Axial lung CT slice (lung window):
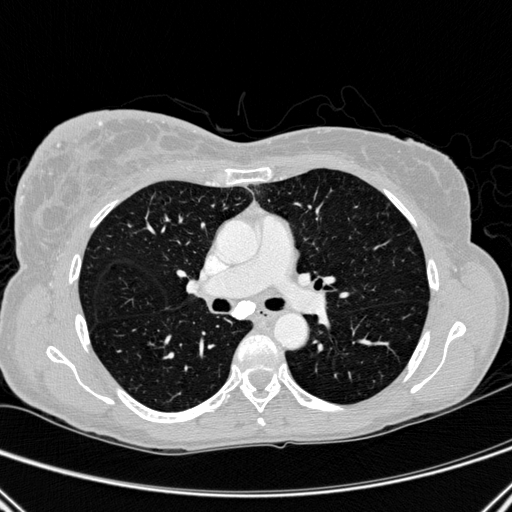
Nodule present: no